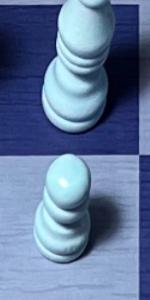
Label: Pawn_White